Field crop: maize
Growth stage: 2
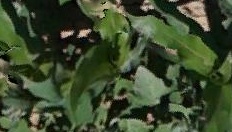
Species: maize